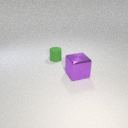
large purple metal cube in front of small green rubber cylinder